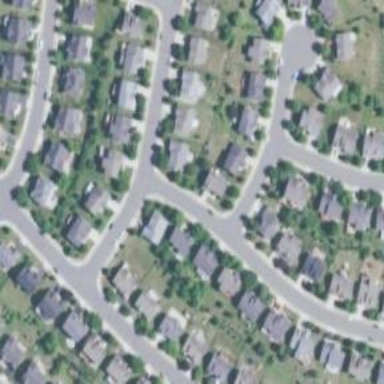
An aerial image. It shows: Residential road.